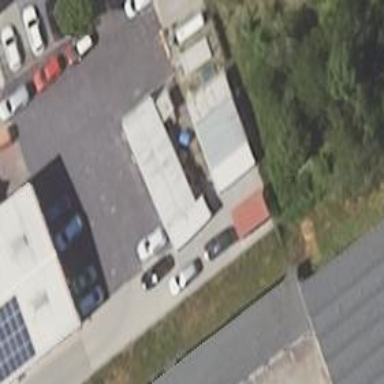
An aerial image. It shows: Fuel station.